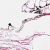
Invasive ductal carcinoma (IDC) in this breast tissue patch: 0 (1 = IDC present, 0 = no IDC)